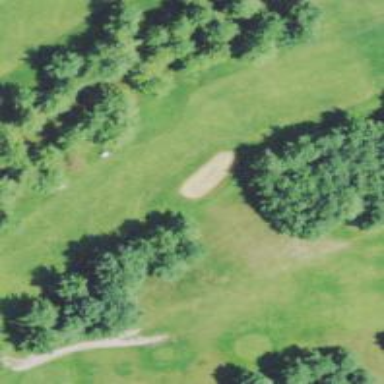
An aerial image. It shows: View of golf hole.